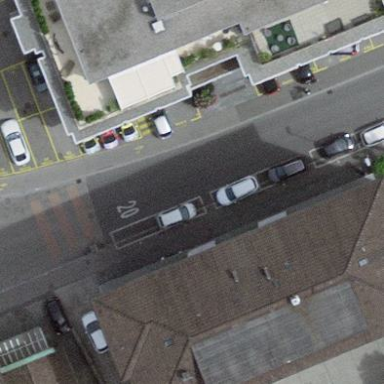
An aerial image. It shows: Parking lane designated for parking.